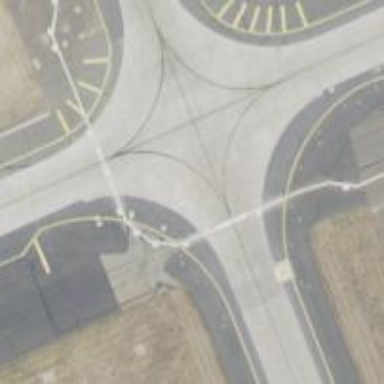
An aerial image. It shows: Image of taxiway at airport.